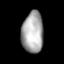
Tissue: lung
Cell type: Endothelial cells
Senescence score: 0.5917
Nuclear area (px): 874
Mean DAPI intensity: 168.802